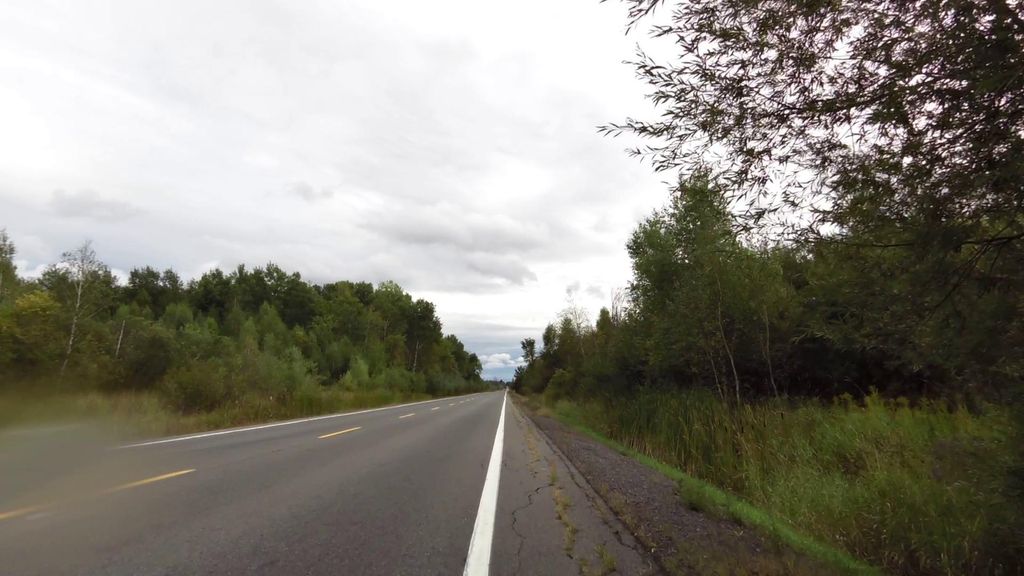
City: ottawa-gatineau